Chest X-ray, PA view. Patient: 60 years old, sex M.
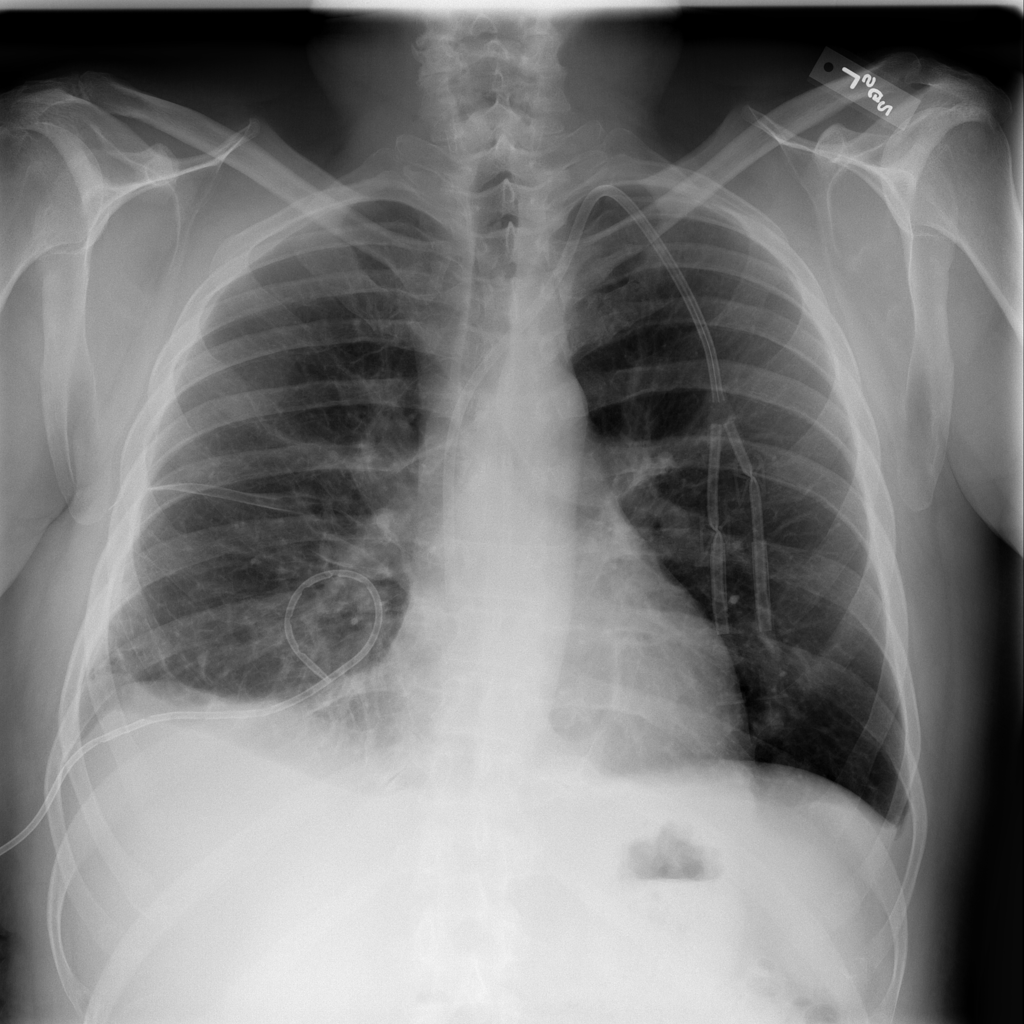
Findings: No Finding